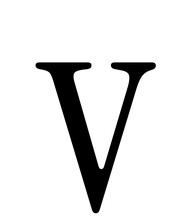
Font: InstrumentSerif-Regular